Question: The new Bitbucket Branches page is awesome. It shows how many commits each branch is ahead/behind master. Is there an Git alias that displays same information?
The information should display:
- - - -

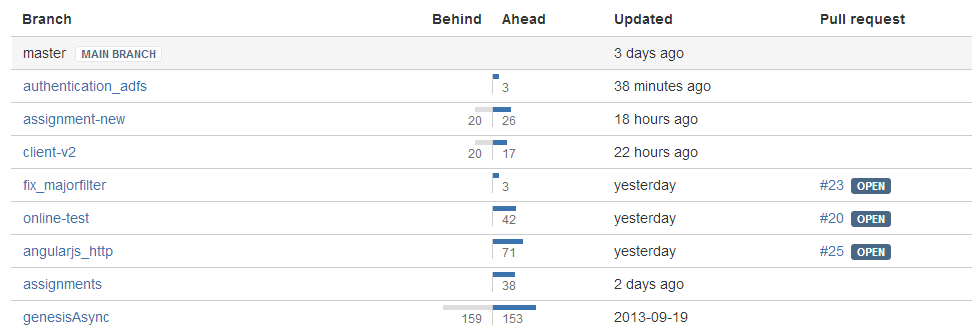
Answer: Take a look at the script I posted in an answer to a slightly different question: <URL>
You need to make sure you're up-to-date with a 'git fetch' or 'git fetch --all'. And once you are, you can use it to display how far ahead or behind the branches are. Git doesn't store cached versions of this information, so if you're branch is really far behind (like 6,000 commits behind the current tip of the Linux kernel), then it may take a little while to compute. Otherwise, it's pretty quick.
One small note: the script doesn't show the date it was last updated, but it does show the rest.